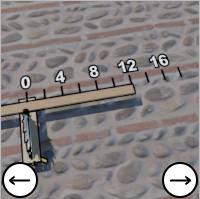
Task: length
Answer: 12
First scale value: 4.0